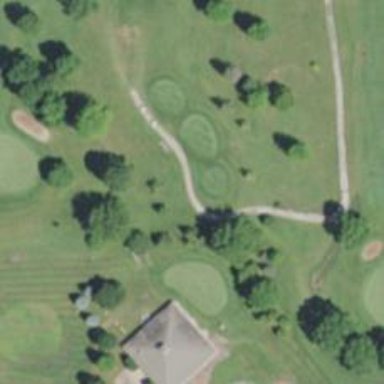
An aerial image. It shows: Path designated for golf carts.